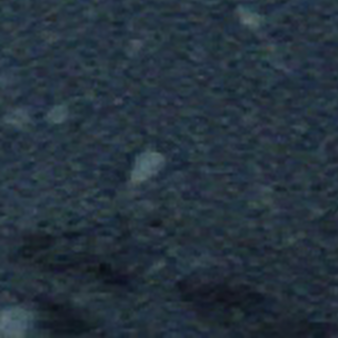
Label: other